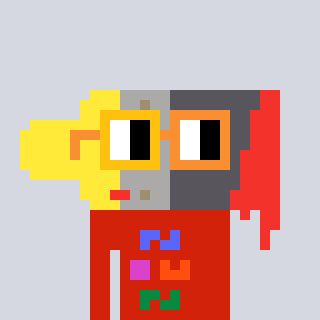
a pixel art character with square yellow and orange glasses, a paintbrush-shaped head and a red-colored body on a cool background